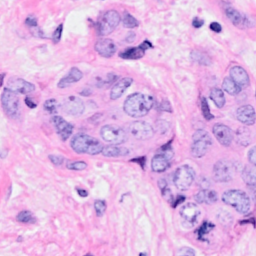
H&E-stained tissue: Breast